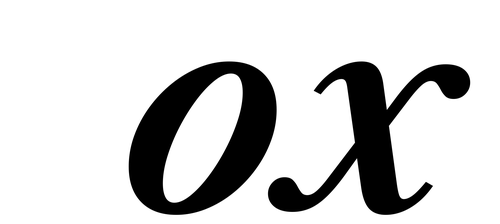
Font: LibreCaslonText-Italic_SemiBold_Italic